Question: Angular HttpPost method returns as 405 method not allowed.
service call:
'''
private fileUploadUrl = 'file-tranfer/uploadFile';
formHtppOptions(params): any {
const httpOptions = {
headers: {'Content-Type': 'application/json', 'Application-Token': this.getToken()},
params: params,
};
return httpOptions;
}
getBaseUrl(): string {
return this.sharedSessionService.sharingData.config.uiService.url;
}
getToken(): string {
return this.sharedSessionService.sharingData.config.uiService.token;
}
postFileTransferUpload(formData): Observable<object> {
const baseUrl = this.getBaseUrl();
return this.http.post<Object>(baseUrl + this.fileUploadUrl, formData, this.formHtppOptions({}));
}
'''
Controller:
'''
uploadFile() {
const formData = new FormData();
formData.set('file', this.fileToUpload);
formData.set('company', this.selectedCompany);
formData.set('fileId', this.selectedFileType);
this.iportalUploadService.postFileTransferUpload(formData)
.subscribe(data => {
debugger;
});
}
'''
error : <URL>

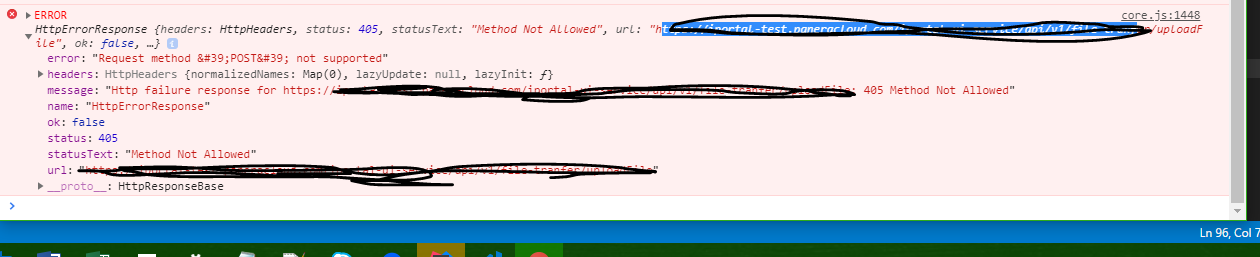
Answer: Code erroneously sets 'Content-Type: 'application/json' when the data is 'new FormData()'.
You don't need 'Content-Type' at all:
'''
formHtppOptions(params): any {
const httpOptions = {
headers: { 'Content-Type': 'application/json',
'Application-Token': this.getToken()
},
params: params,
};
return httpOptions;
}
'''
When the <URL> as data, it automatically sets the content type to '"multipart/form-data"' and appends the proper part boundary.